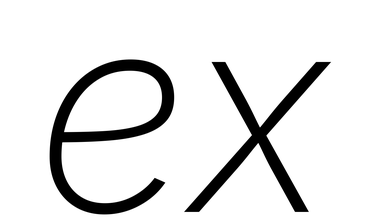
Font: Inter-Italic_ExtraLight_Italic